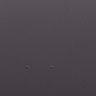
Metastatic tissue present: no